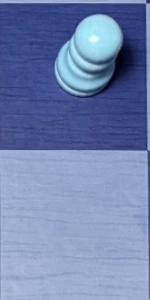
Label: Empty